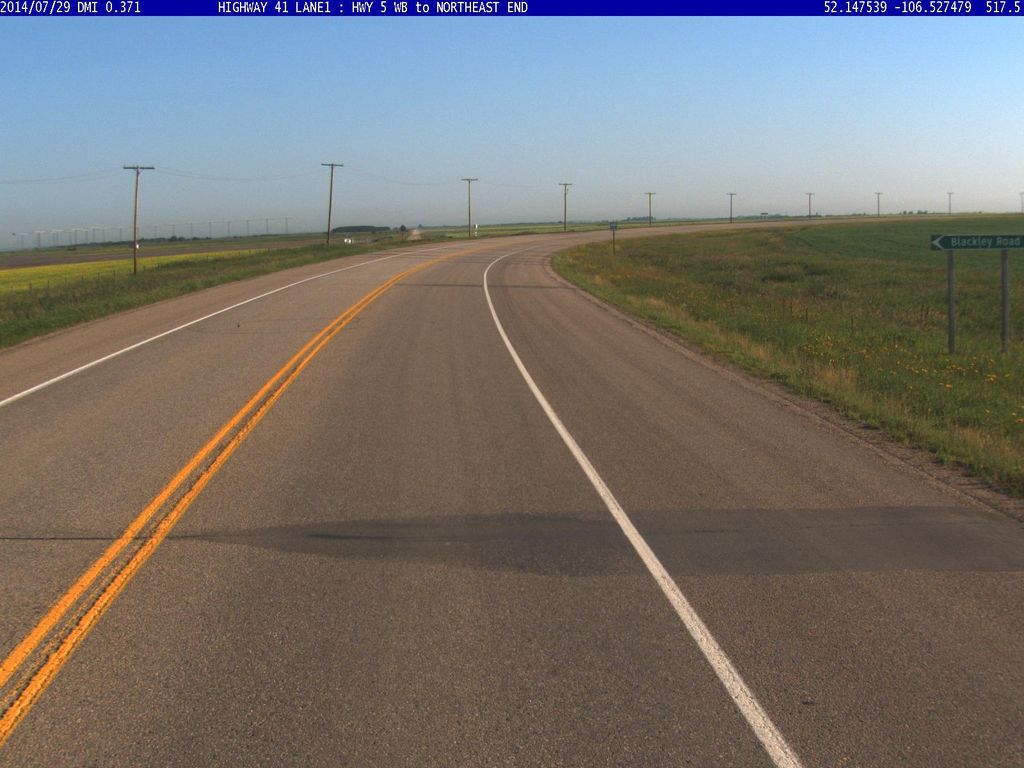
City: saskatoon